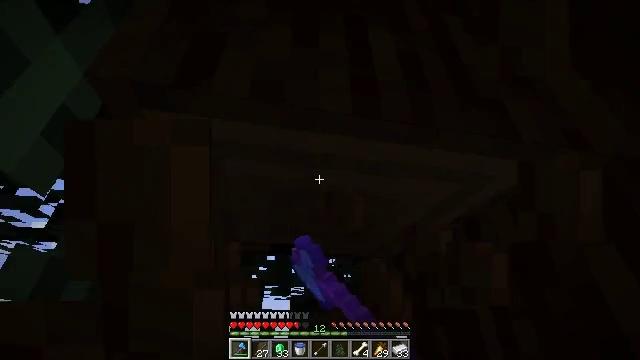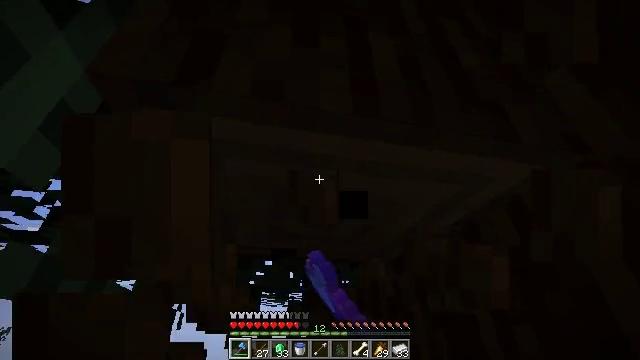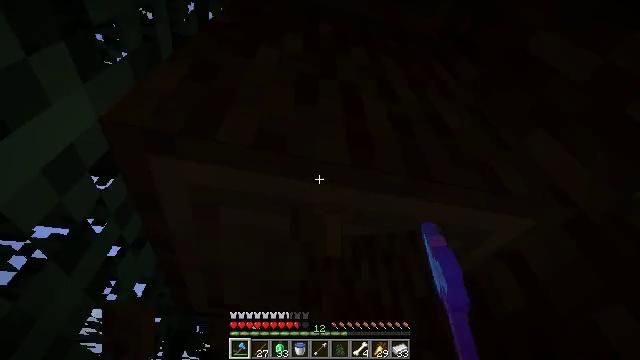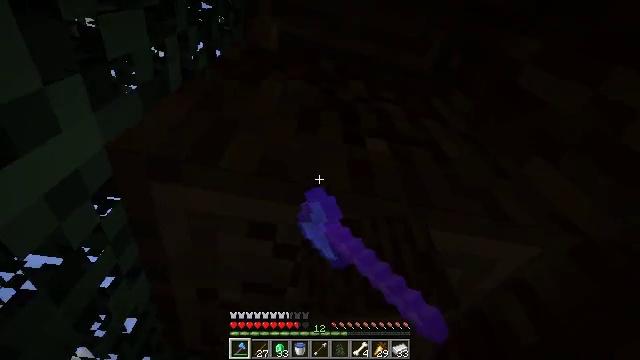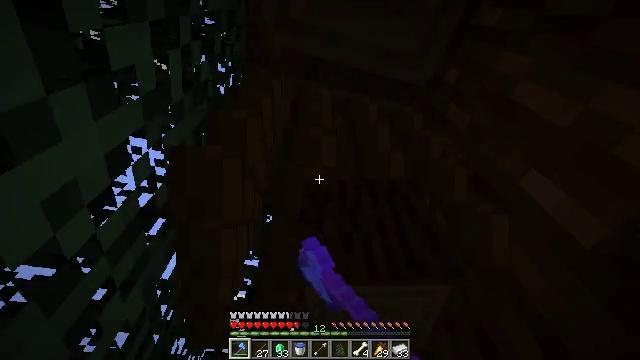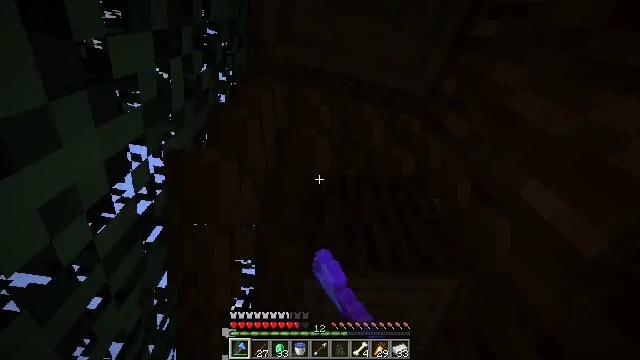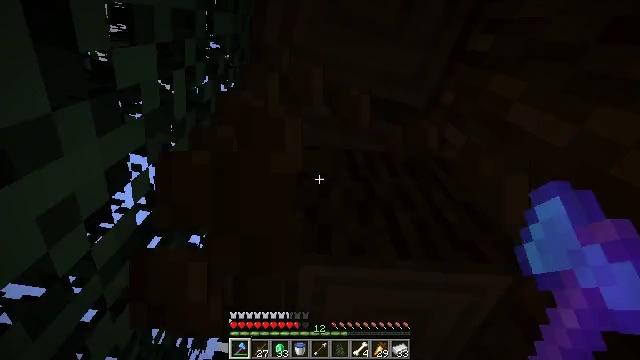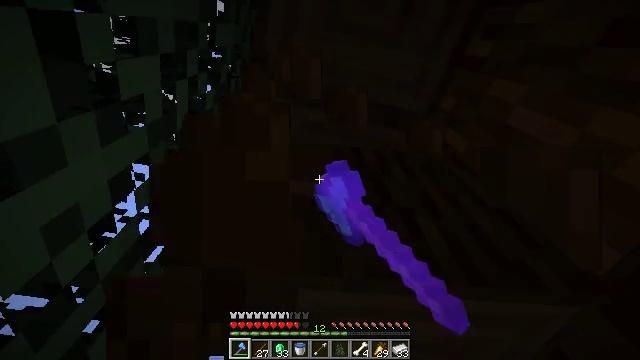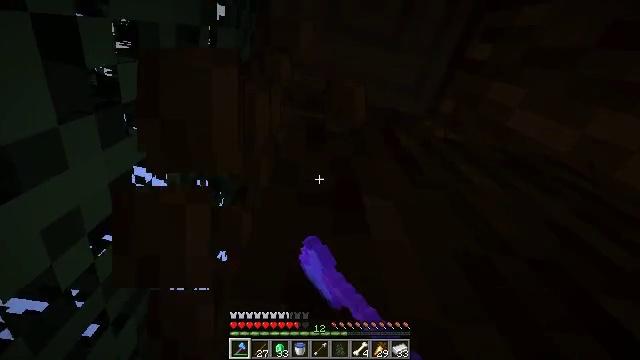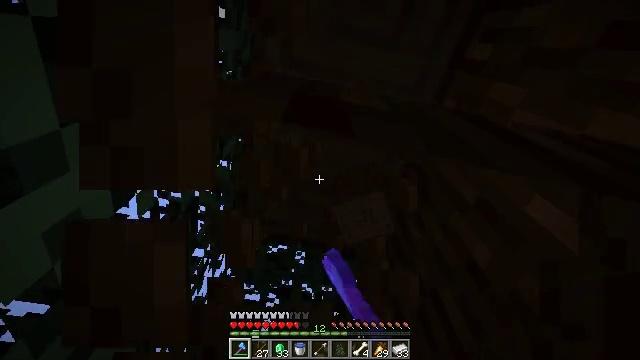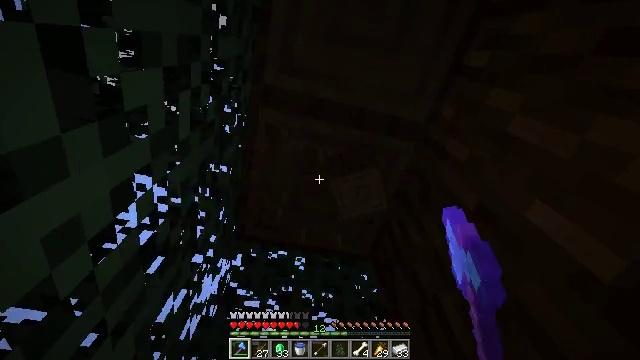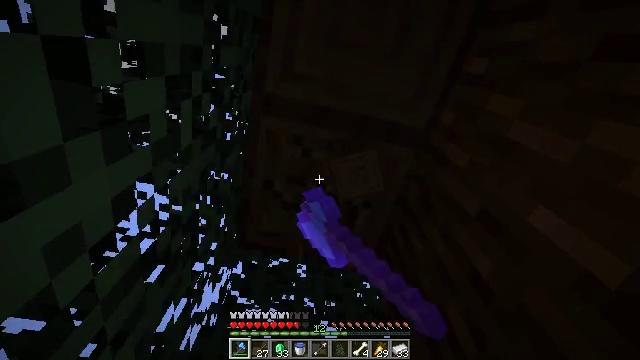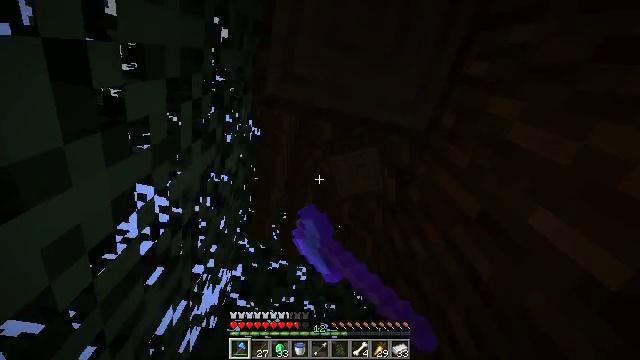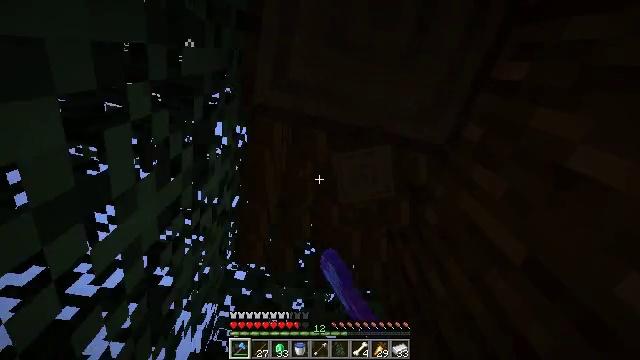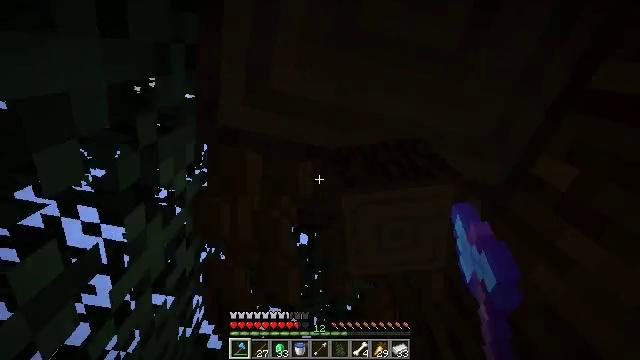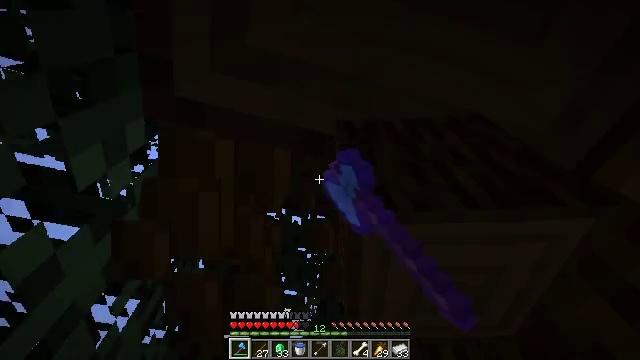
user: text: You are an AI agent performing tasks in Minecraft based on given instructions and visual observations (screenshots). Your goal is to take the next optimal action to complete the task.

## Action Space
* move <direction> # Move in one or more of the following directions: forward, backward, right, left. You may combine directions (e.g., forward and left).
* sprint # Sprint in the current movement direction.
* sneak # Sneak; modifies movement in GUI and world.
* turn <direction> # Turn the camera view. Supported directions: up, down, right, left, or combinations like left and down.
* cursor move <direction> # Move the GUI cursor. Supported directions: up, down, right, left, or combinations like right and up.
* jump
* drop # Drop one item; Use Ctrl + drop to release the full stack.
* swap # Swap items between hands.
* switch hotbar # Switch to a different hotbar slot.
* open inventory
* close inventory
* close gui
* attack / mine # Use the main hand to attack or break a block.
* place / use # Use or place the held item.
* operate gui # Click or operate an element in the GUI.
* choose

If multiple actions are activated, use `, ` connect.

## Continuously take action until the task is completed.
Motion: motion action
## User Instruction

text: Mine the spruce log from the forest.
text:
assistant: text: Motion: turn up, attack / mine
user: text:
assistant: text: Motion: turn right and up, attack / mine
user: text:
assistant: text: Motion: turn up, attack / mine
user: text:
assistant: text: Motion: turn up, attack / mine
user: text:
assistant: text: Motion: turn up, attack / mine
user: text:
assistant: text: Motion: turn up, attack / mine
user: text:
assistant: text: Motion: turn up, attack / mine
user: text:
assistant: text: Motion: attack / mine
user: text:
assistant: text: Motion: attack / mine
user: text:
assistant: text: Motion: turn up, attack / mine
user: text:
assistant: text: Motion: turn up, attack / mine
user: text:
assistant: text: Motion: attack / mine
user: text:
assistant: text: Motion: move forward and move left, attack / mine, jump
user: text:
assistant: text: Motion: move forward and move left, attack / mine, jump
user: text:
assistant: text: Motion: move forward and move left, turn right and down, attack / mine, jump
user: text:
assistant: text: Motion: move forward and move left, turn right and down, attack / mine, jump
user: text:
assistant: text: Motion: move forward and move left, turn right and down, attack / mine, jump
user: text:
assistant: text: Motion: move forward and move left, turn right and down, attack / mine
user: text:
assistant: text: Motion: move forward and move left, turn right and down, attack / mine
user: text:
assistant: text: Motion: move forward and move left, turn right and down, attack / mine
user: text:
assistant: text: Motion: move forward and move left, turn right and up, attack / mine
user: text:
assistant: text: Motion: move forward and move left, turn right and up, attack / mine
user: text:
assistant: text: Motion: move forward and move left, turn right and up, attack / mine
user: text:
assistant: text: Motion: attack / mine
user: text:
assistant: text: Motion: attack / mine
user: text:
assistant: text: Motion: turn right and up, attack / mine
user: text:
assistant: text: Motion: turn right and up, attack / mine
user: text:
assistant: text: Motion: turn right and up, attack / mine
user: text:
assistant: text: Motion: turn right and up, attack / mine
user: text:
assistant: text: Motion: turn right and up, attack / mine